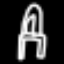
Label: chair